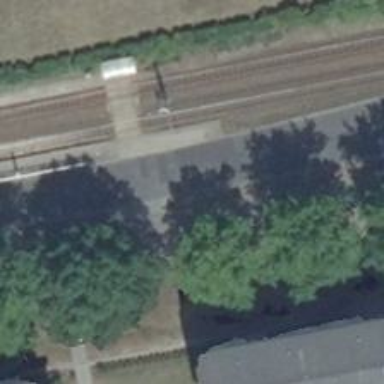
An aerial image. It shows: Platform for public transport on the road.